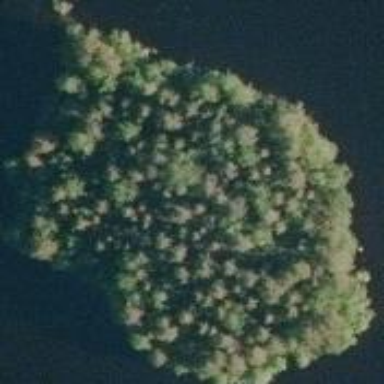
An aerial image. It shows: Image showing island.